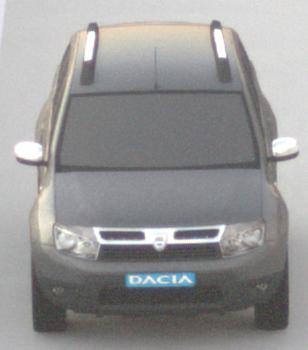
Make: Dacia
Model: Duster dCi 110 FAP
Detailed model: Duster (I)
Model produced from: 2010/06
Model produced until: 2013/11
Doors: 5
Color: gray
Road condition: dry road
Daytime: sunrise or sunset
Contrast: low contrast